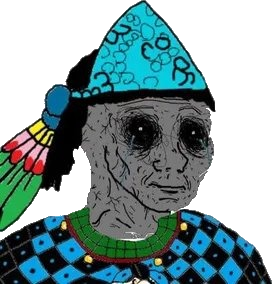
Label: 5_Tired_Wojak